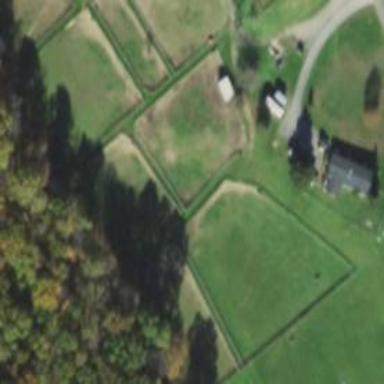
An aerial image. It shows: Farmyard area.